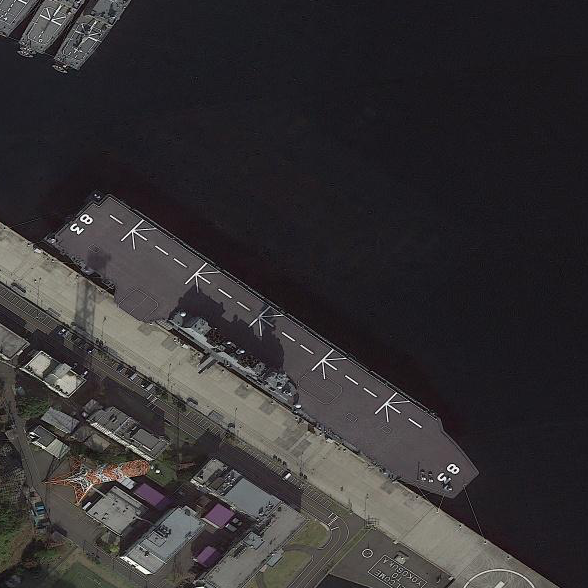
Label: Lzumo-class_helicopter_destroyer